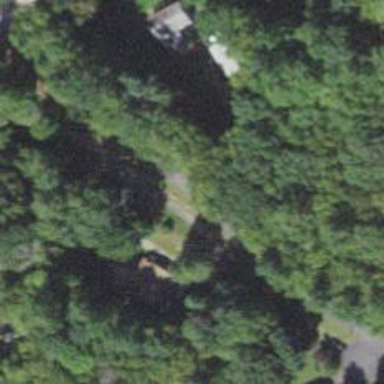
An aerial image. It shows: Residential driveway used as service road.